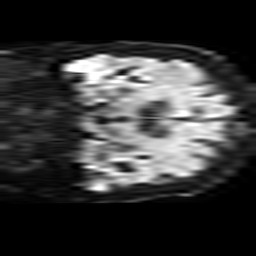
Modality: TRACE
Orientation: coronal
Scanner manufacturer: philips
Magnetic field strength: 3 T
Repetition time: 3.794 s
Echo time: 0.06134 s